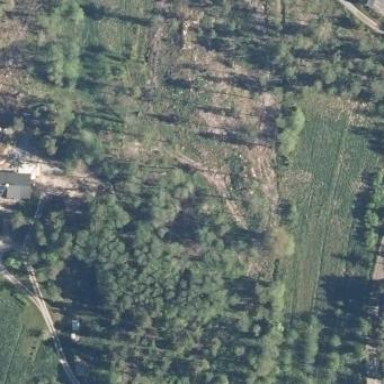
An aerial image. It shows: Clearcut man-made area surrounded by scrub vegetation.